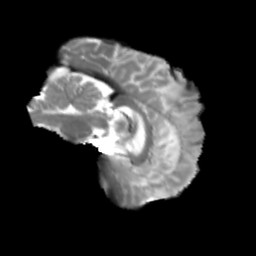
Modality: T2w
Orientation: sagittal
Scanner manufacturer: siemens
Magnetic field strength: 3 T
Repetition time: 4 s
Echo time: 0.0594 s